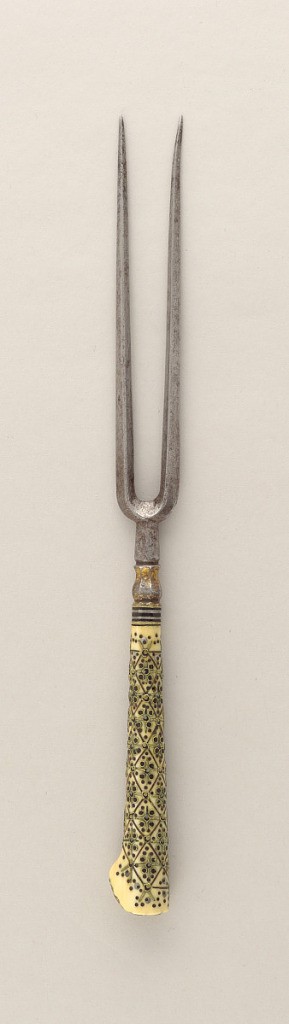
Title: Fork
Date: ca. 1600
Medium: steel, bone, brass, wood
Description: Fork has two long pointed tines, rounded shoulders. Baluster-shaped neck, octagonal in section, gilded and laminated wood, steel, brass socket. Bone pistol-shaped handle, inlaid with brass wire and small wooden bands in diaper pattern. Lozenges filled with wooden dots and brass wire. End of handle inlaid with rozette.